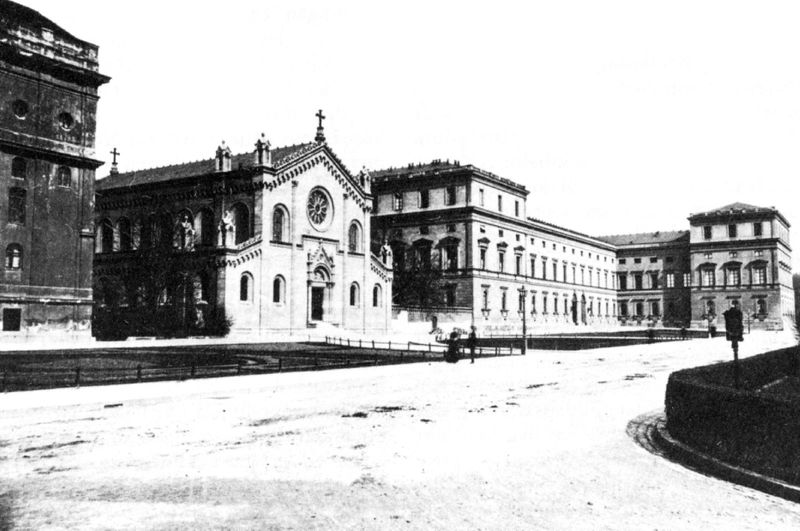
Titel: Allerheiligenhofkirche in der Residenz in München
Künstler: Leo von Klenze
Standort: München, Allerheiligenhofkirche (EU - D - B)
Schlagwörter: himmel, weiß, fluss, stadt, fenster, grau, laterne, schwarz, strasse, tür, gebäude, haus, park, schnee, weg, zaun, architektur, häuser, brücke, kirche, klassizismus, gotik, aussicht, fassade, fassaden, türen, giebel, mauer, hecke, winter, rundbogen, geländer, foto, fotografie, photographie, eingang, berlin, kreuz, münchen, rundfenster, übergang, kreuzung, asphalt, schwarzweiß, hauptschiff, kathedrale, photo, portal, kurve, gotisch, rosette, seitenschiff, mauern, residenz, fotographie, bau, basilika, gibel, kirhce, tympanon, straßenzug, seitenschiffe, fensterfront, fensterrose, neogotik, maximiliansstil, neoromanik, starße, schwarzt, fotogrephie